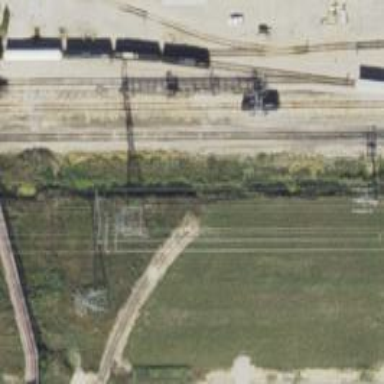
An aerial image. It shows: Disused railway.